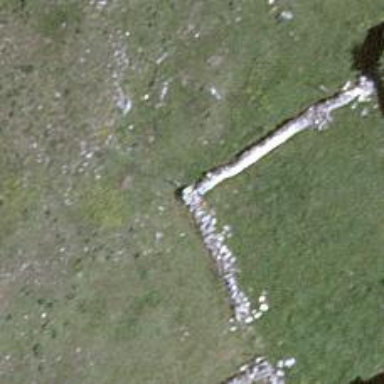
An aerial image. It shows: Wall barrier.